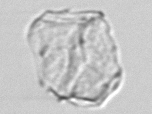
Label: detritus_transparent